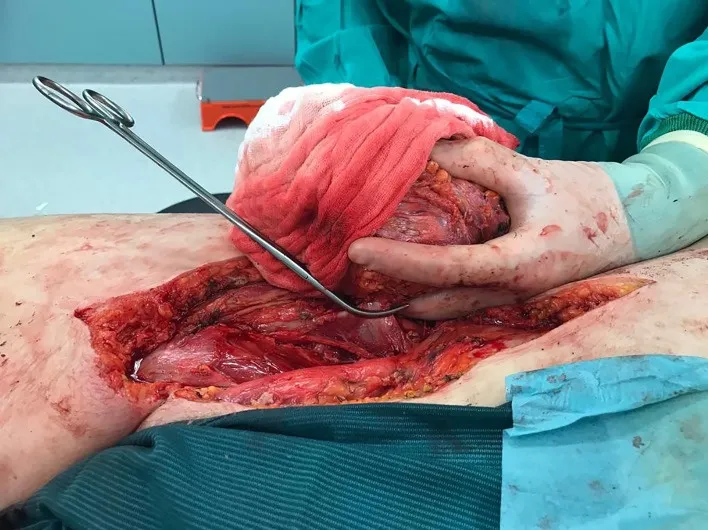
Intraoperative picture.
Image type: medical_photograph (other_medical_photograph)